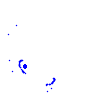
Particle: kaon